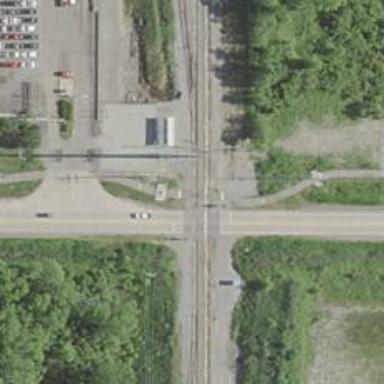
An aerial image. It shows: Railway crossing.